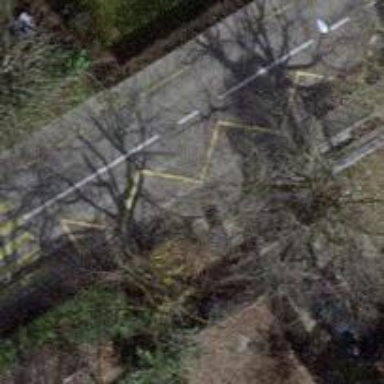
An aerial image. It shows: Bus stop along the road.